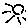
Label: sun